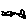
Label: fish